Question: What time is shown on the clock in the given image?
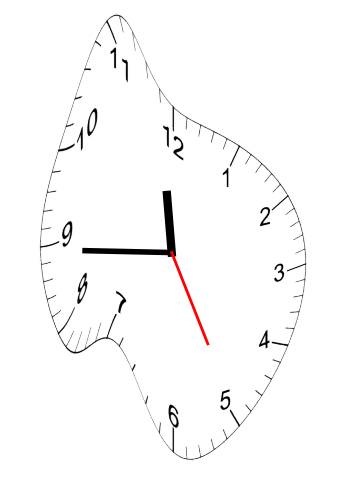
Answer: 11:44:25